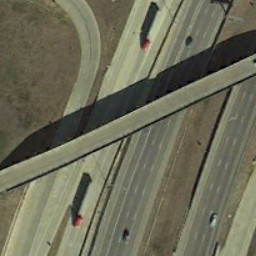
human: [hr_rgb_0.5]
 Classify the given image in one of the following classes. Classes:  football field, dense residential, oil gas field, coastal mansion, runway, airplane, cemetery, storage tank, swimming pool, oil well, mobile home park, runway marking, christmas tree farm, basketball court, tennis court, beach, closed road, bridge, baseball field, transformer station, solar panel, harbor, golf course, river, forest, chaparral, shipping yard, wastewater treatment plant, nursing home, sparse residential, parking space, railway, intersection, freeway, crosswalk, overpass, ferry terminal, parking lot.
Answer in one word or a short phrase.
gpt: overpass